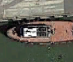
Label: Towing_vessel